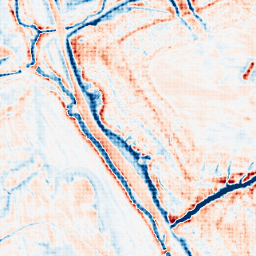
Category: edge_preserving
Decomposition family: anisotropic_diffusion
Decomposition parameters: iterations: 50
kappa: 50
gamma: 0.15
Upsampling method: sinc_hamming
Upsampling parameters: scale: 4
kernel_size: 4
Upsampling scale: 4